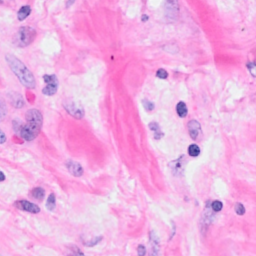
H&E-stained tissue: Breast